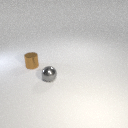
small brown metal cylinder to the left of small gray metal sphere